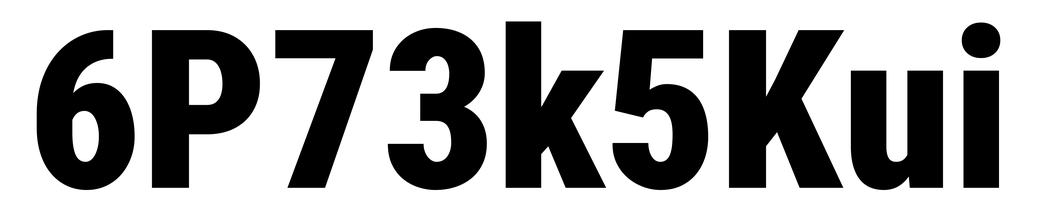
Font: Roboto_Condensed_Black